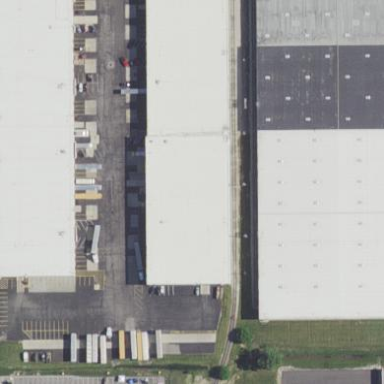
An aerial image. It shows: Warehouse building.